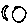
Label: moon